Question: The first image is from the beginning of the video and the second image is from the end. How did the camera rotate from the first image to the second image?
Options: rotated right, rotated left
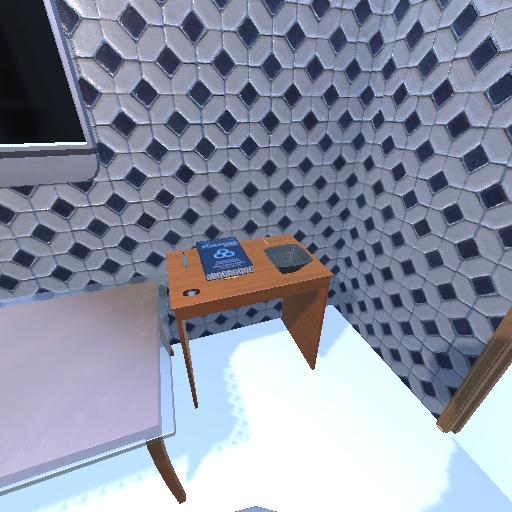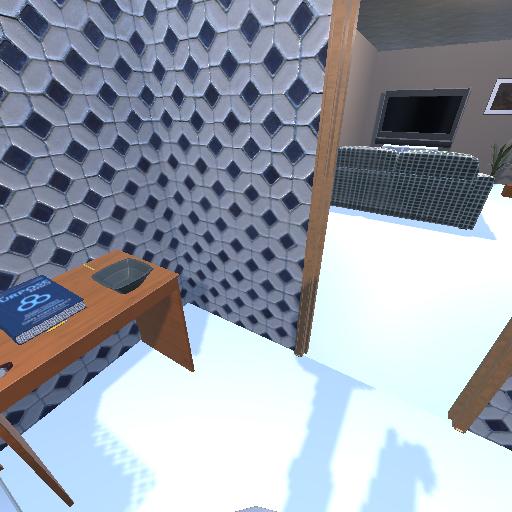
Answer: rotated right